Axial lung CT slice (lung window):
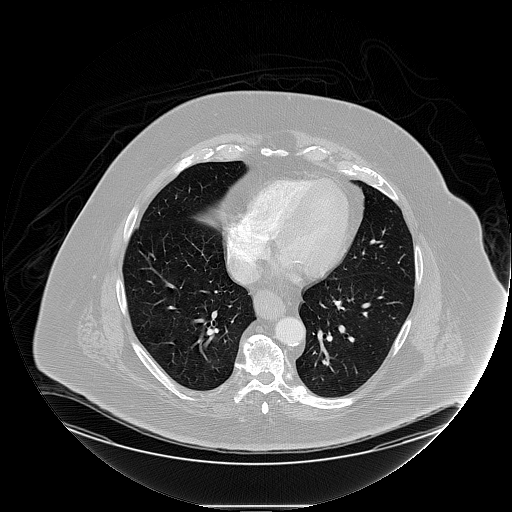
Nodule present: no